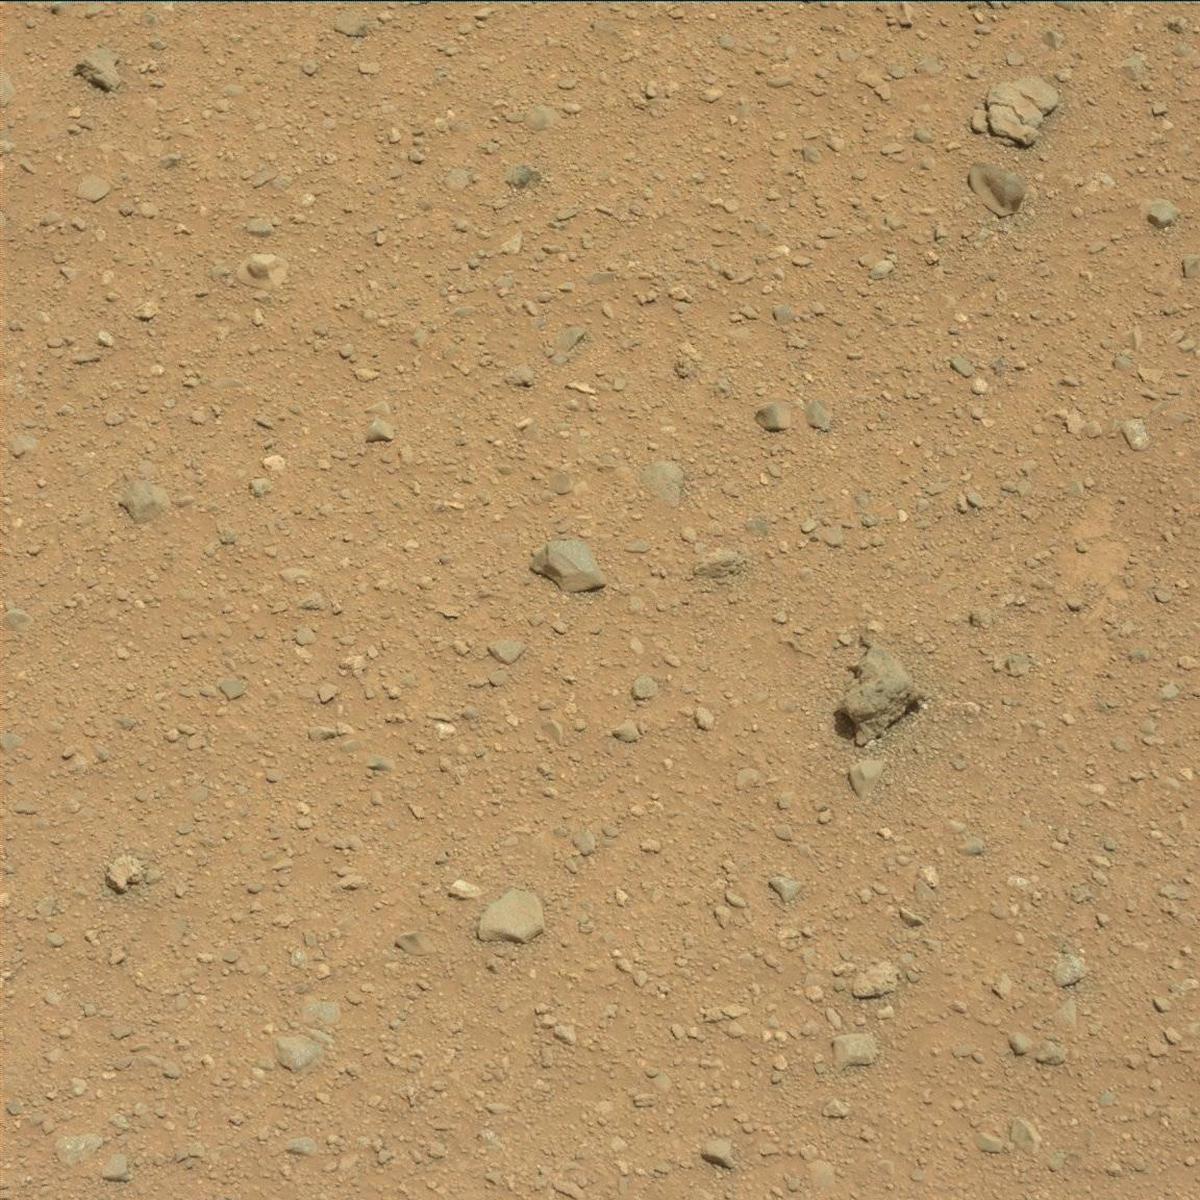
Terrain classes present: Bedrock, Rock, Sand / Soil